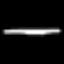
Label: frog